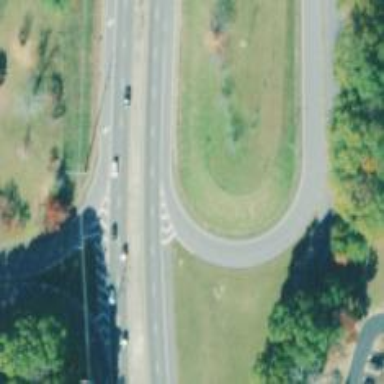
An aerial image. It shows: Primary link highway with asphalt surface.